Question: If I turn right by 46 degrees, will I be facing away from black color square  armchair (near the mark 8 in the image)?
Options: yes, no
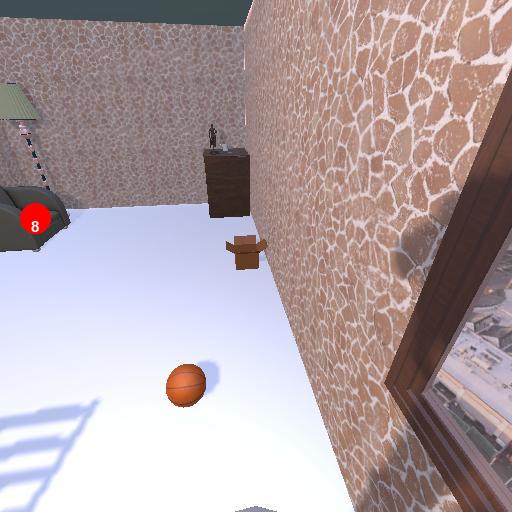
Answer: yes